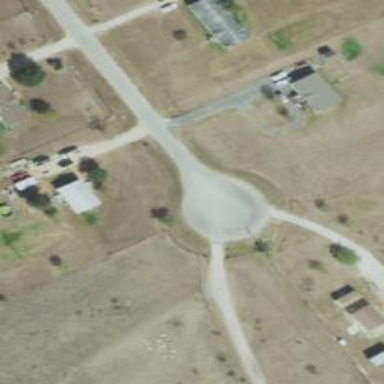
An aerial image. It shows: Turning circle on the road.